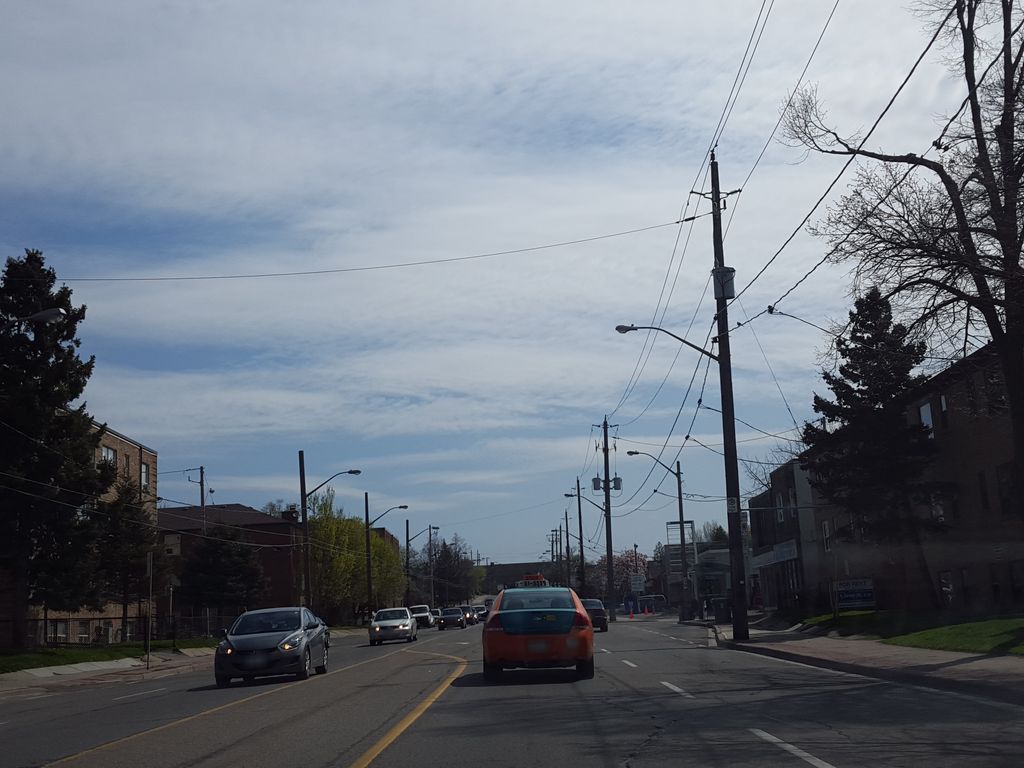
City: toronto